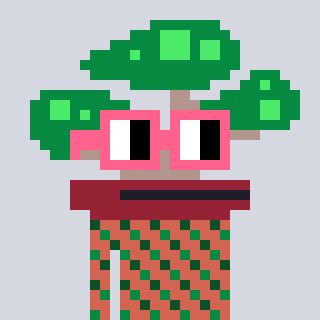
a pixel art character with square pink glasses, a bonsai-shaped head and a peachy-colored body on a cool background